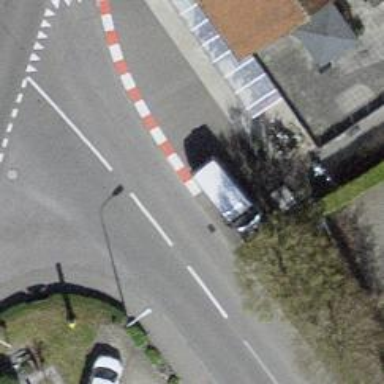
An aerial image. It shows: Unmarked road crossing.